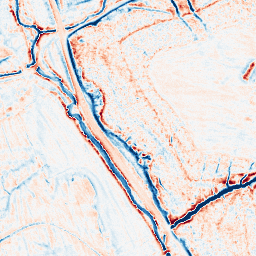
Category: edge_preserving
Decomposition family: anisotropic_diffusion
Decomposition parameters: iterations: 20
kappa: 30
gamma: 0.15
Upsampling method: lanczos
Upsampling parameters: scale: 2
Upsampling scale: 2